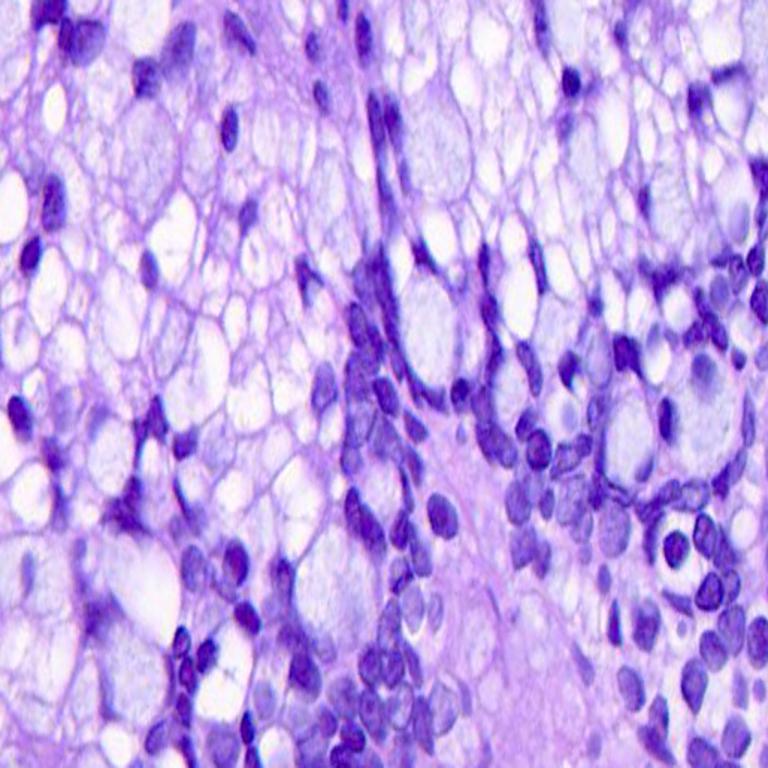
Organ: colon
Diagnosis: adenocarcinomas